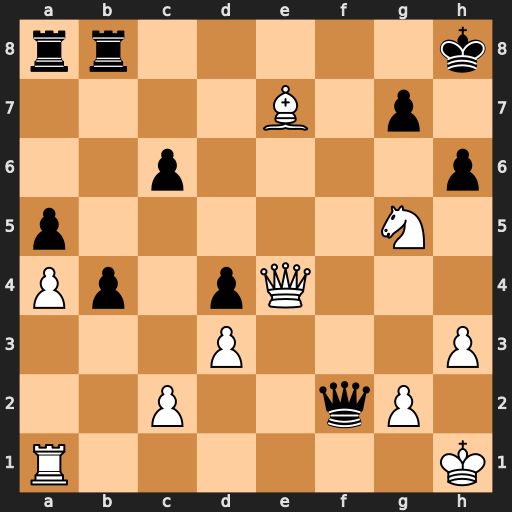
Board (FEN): rr5k/4B1p1/2p4p/p5N1/Pp1pQ3/3P3P/2P2qP1/R6K
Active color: w
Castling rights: -
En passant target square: -
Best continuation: Qh7#